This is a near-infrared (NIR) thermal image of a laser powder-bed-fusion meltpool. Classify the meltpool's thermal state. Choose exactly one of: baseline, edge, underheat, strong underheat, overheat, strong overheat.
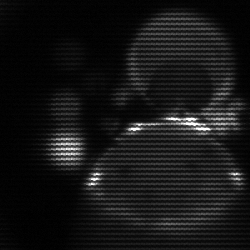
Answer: edge